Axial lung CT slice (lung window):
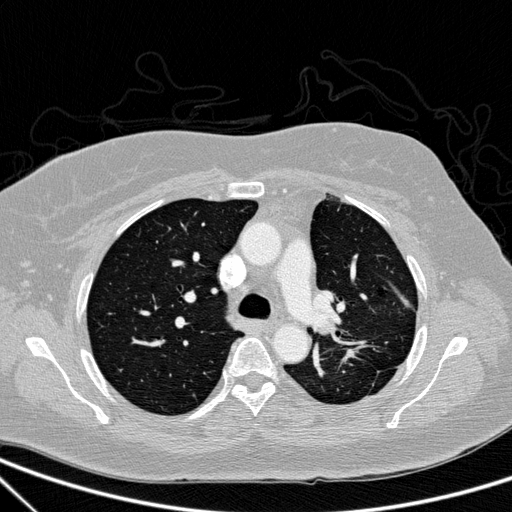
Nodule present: no